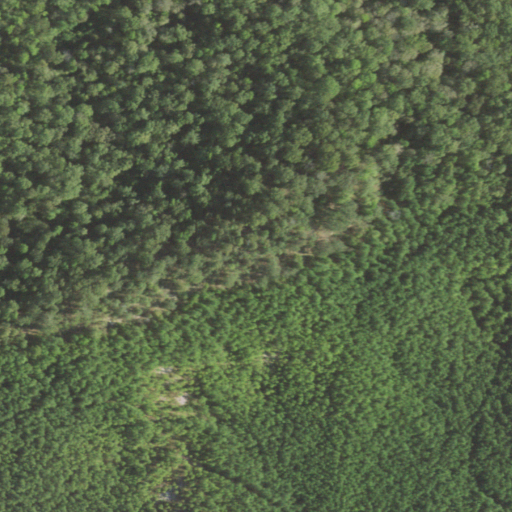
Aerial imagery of mountain in Louisiana named Sampusand Hill containing evergreen forest, woody wetlands, deciduous forest, and mixed forest